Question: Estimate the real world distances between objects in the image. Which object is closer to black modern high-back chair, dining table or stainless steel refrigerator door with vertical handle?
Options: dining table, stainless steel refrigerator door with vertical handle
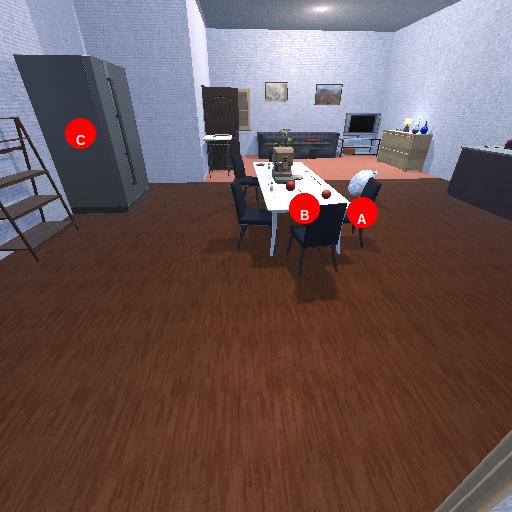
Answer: dining table